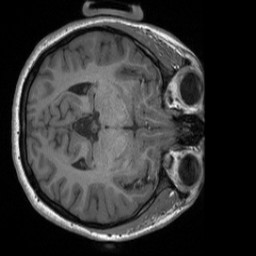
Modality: T1w
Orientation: axial